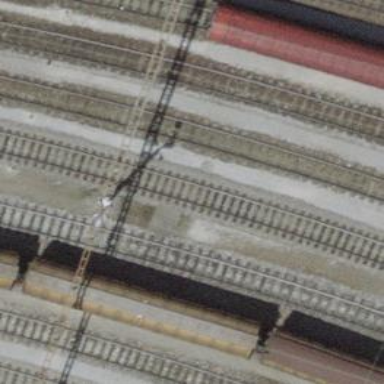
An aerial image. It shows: Railway yard with one track. The railway is electrified with contact line.